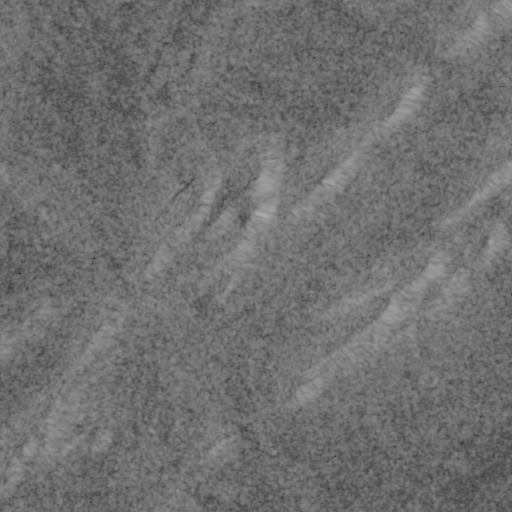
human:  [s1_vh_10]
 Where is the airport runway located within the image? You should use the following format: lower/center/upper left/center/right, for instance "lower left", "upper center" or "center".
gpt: The airport runway is located in the lower center of the image.
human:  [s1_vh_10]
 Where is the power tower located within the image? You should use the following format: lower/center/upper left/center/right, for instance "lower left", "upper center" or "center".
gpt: There is no power tower in the image.

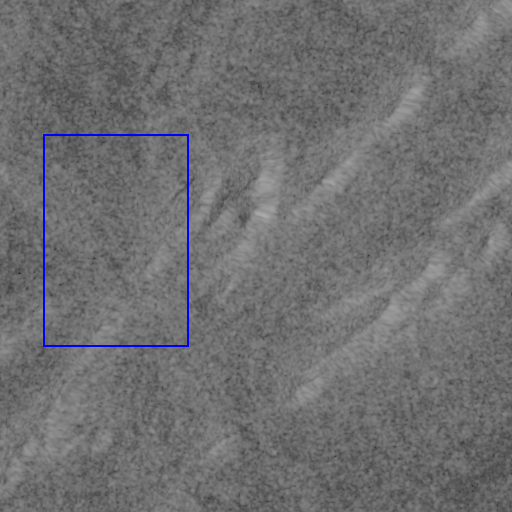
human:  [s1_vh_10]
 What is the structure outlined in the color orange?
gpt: There is no orange outline.
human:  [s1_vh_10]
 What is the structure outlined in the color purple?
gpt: There is no structure outlined in purple.